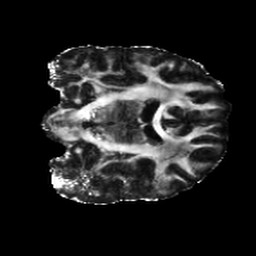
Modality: FA
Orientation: coronal
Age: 29
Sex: male
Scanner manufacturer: siemens
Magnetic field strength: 6.98 T
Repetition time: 7.776 s
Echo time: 0.076 s